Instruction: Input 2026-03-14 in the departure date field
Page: home
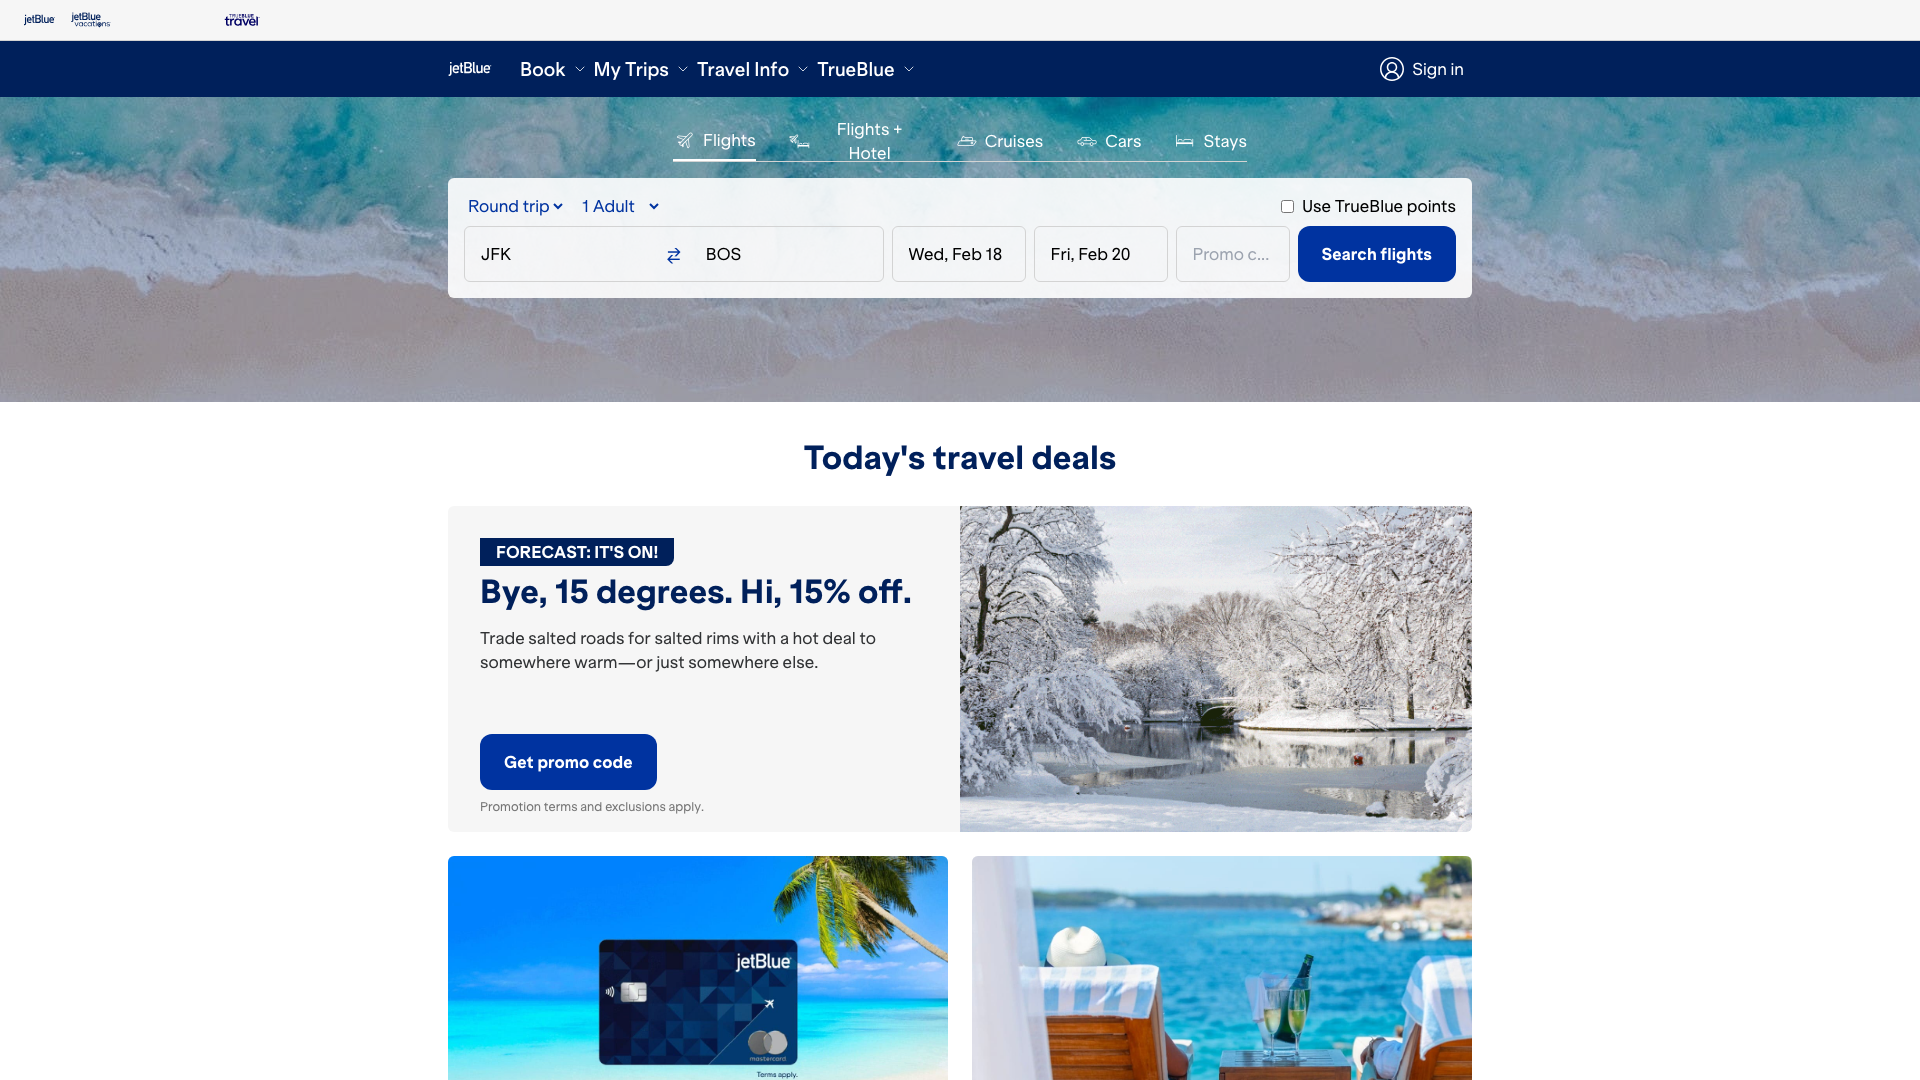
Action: type